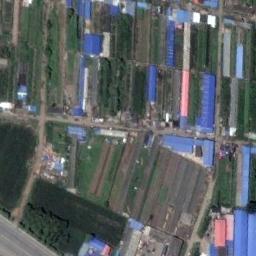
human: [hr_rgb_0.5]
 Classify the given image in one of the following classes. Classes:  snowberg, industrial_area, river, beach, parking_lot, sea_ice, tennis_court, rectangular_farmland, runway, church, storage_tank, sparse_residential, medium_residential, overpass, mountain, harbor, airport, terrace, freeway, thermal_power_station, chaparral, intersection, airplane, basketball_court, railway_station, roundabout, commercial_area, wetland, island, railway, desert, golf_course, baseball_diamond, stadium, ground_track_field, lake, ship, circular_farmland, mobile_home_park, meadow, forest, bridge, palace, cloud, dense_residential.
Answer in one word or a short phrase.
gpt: industrial_area